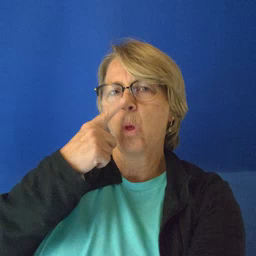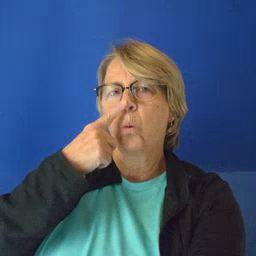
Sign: nose